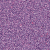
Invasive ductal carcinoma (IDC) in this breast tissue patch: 1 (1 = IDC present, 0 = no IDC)